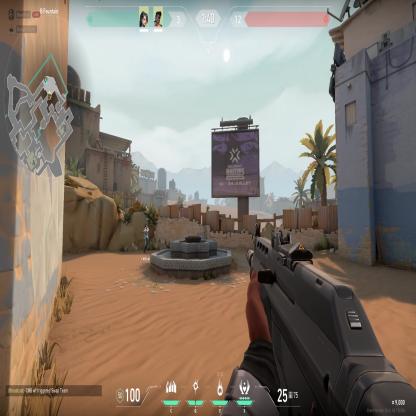
Label: teammate